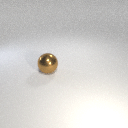
large brown metal sphere